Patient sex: M
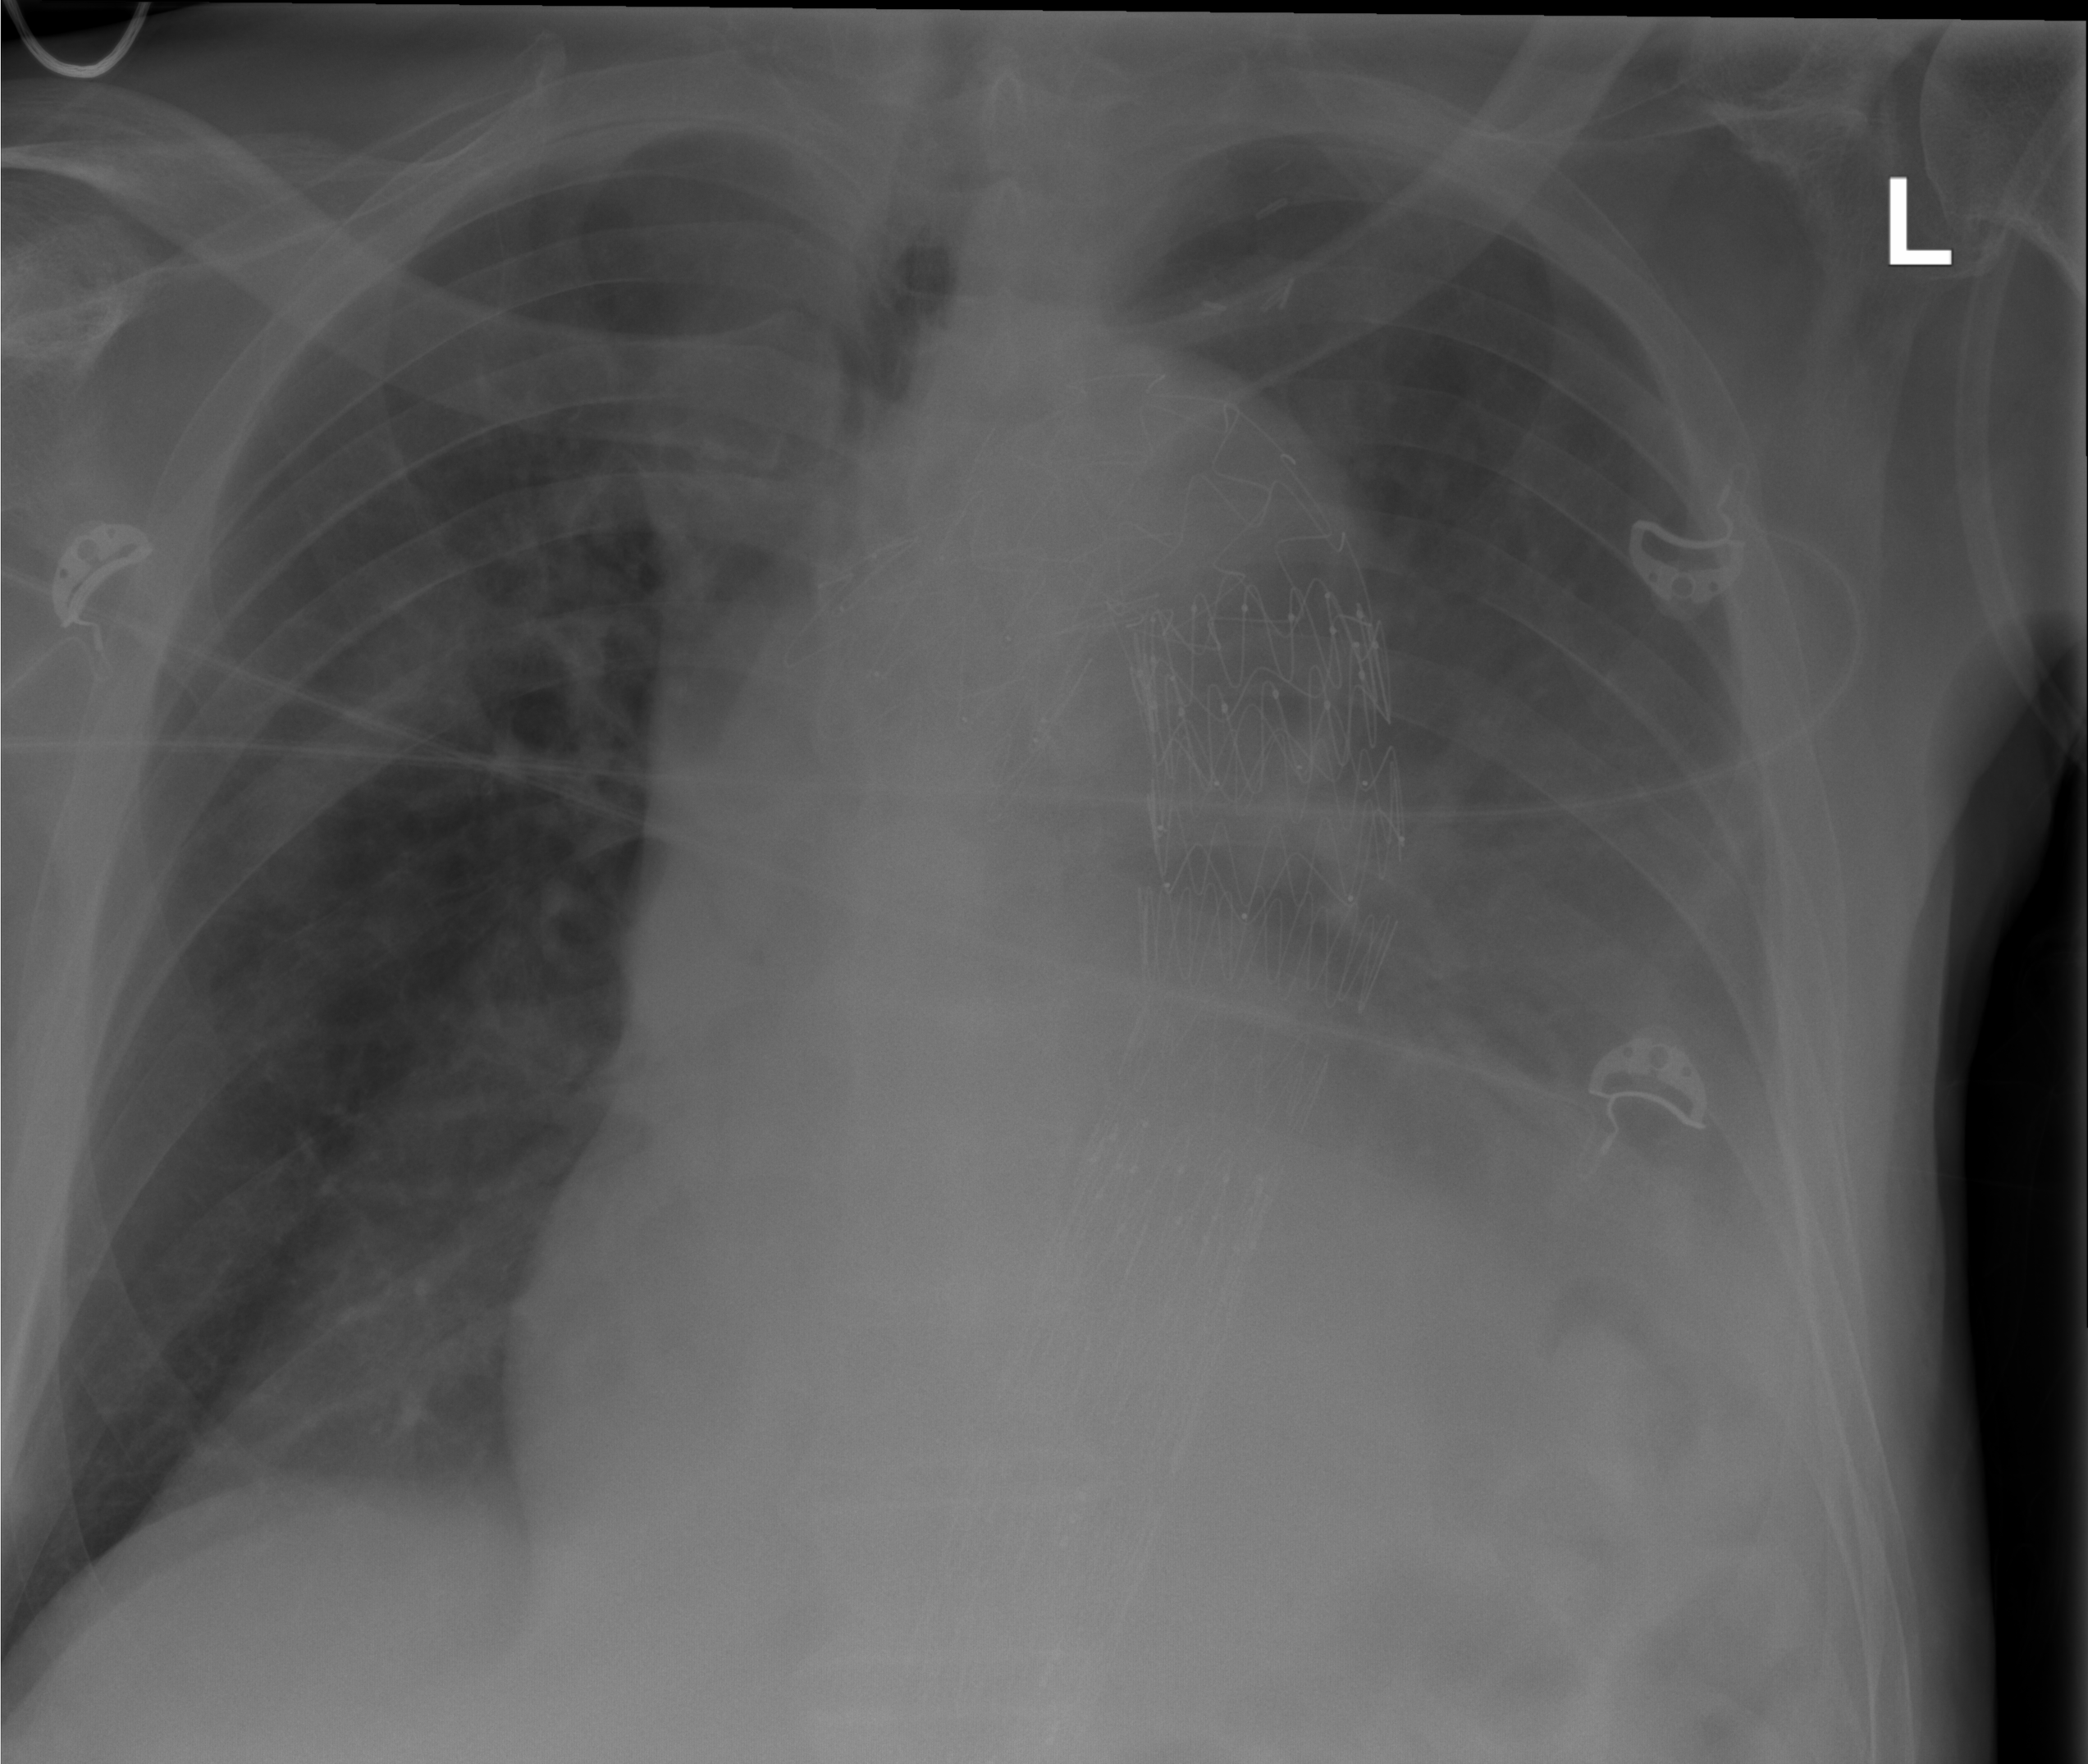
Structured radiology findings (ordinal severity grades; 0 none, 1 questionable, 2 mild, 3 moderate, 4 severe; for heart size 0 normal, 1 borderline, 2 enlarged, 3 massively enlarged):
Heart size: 2
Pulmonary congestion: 0
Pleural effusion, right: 0
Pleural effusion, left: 2
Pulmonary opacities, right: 0
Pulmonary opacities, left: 2
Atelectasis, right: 0
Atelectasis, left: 2